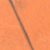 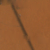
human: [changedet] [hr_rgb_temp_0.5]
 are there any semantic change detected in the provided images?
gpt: Nothing has changed in this area.